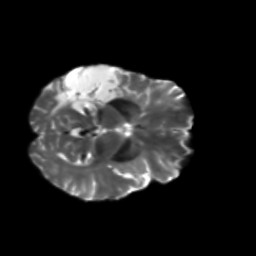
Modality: T2w
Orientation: axial
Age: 59
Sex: female
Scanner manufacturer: siemens
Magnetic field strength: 3 T
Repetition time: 5.25 s
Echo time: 0.08 s